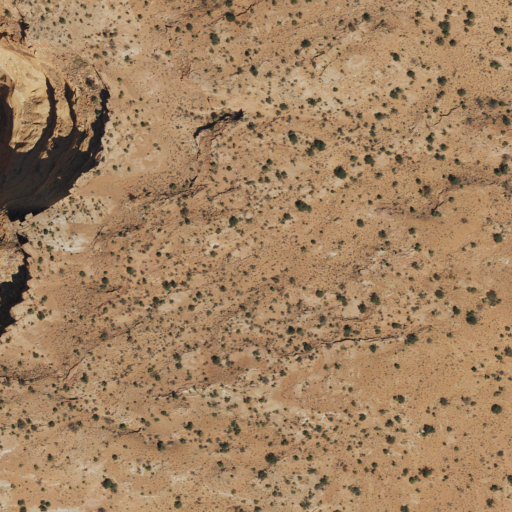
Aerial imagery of cape in Utah named Buckacre Point containing shrub and evergreen forest